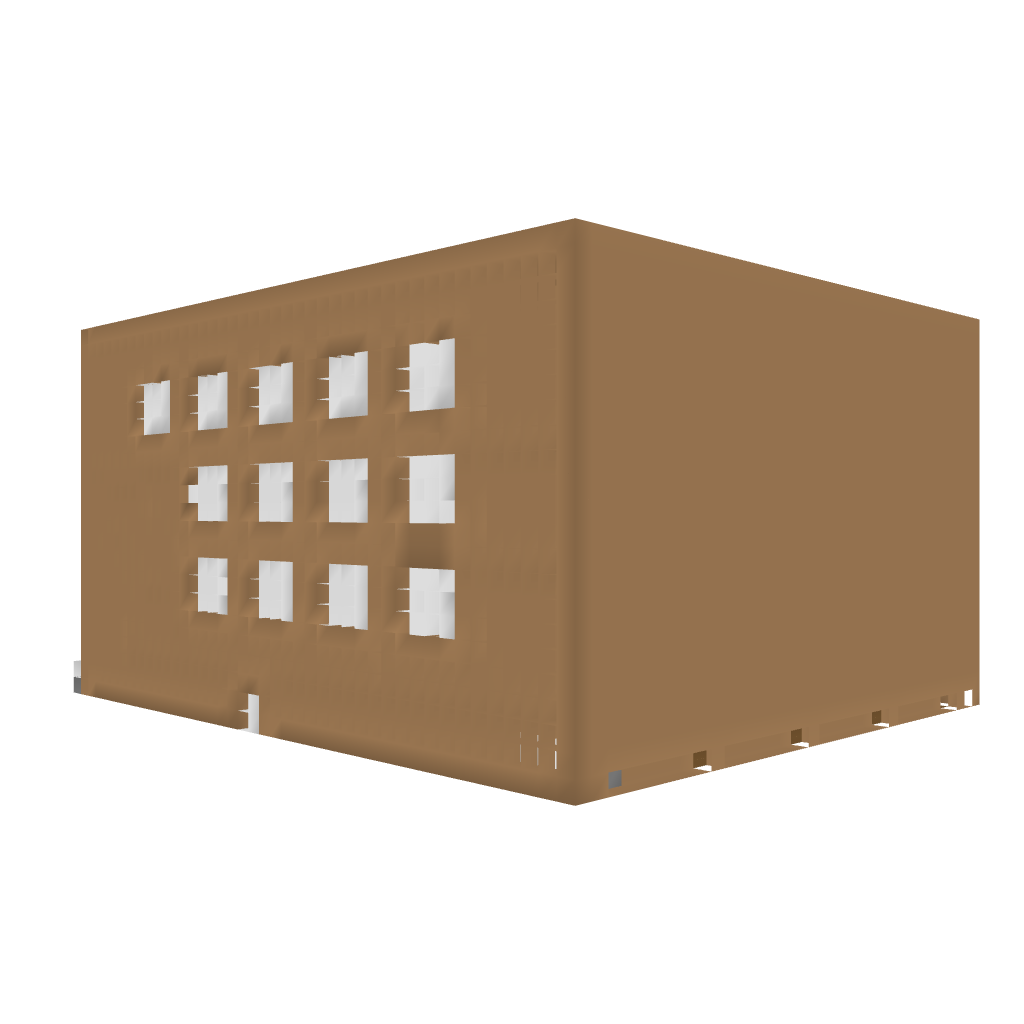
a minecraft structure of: waterpark bad low quality